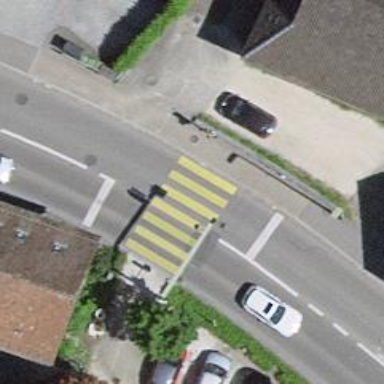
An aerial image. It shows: Road with traffic signals at the crossing.